Question: In my Android application I have to insert data into several SQLite tables from different threads (one thread for insertion into one table and there are 5 tables). There are a lot of data so I use 'beginTransaction()' -> 'setTransactionSuccessful()' -> 'endTransaction();' in every thread and all the threads start simultaneously, but in second or sometimes third thread I always got this exception:

I use single SQLite connection (singleton) as was <URL> but nevertheless this problem remains.So I hope for some help.Thanks in advance!
P.S And if I have race conditions what other way should I use for multithreaded insertion?
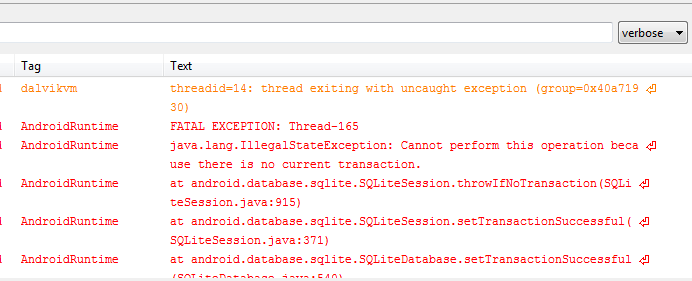
Answer: I think your problem is a race condition. Since you have multiple threads that are starting and ending the transaction, you might get something like the following operations:
'''
beginTransaction()
// this may be a noop because a transaction is already open
beginTransaction()
setTransactionSuccessful()
setTransactionSuccessful()
endTransaction()
// this may throw because the previous end closes the transaction
endTransaction()
'''
I don't think that Sqlite supports multiple transactions open on a single connection and as you point out, multiple connections is not possible.
If the goal of the transactions is to speed up the data, then you are going to have to change your architecture and not write from multiple threads. You can use some sort of utility class to do the actual database updates that is 'synchronized' so all threads call in and it decides when to open or close a transaction. Another idea would be to have a single thread do your database operations and all other threads write into a 'BlockingQueue' that is shared with the writing thread.